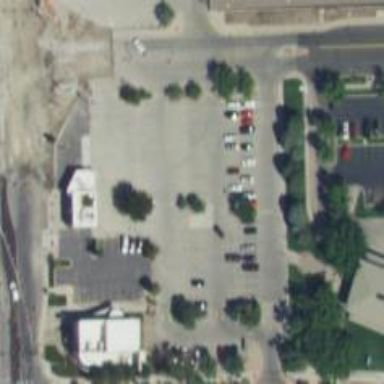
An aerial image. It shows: Parking space is available.